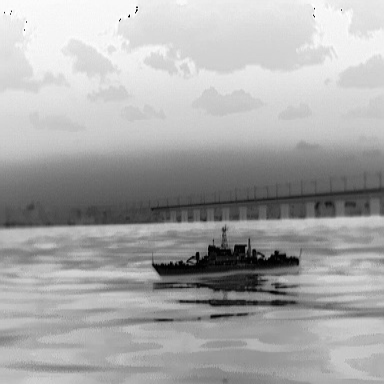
There is a warship in the infrared image.